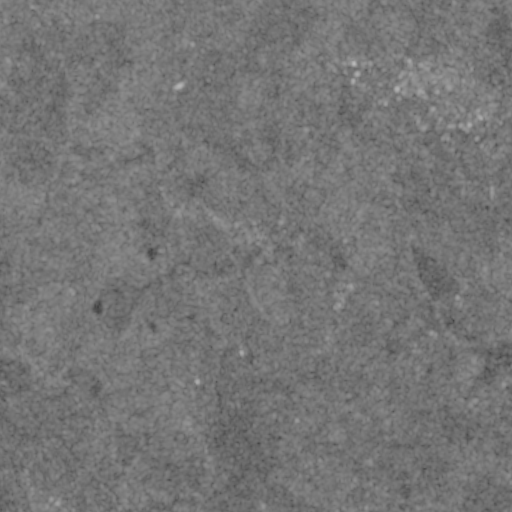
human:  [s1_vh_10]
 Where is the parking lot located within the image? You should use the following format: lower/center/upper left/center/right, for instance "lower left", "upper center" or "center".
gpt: The parking lot is located in the center of the image.
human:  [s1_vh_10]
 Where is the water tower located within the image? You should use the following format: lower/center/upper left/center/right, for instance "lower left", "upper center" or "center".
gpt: The water tower is located in the upper left of the image.
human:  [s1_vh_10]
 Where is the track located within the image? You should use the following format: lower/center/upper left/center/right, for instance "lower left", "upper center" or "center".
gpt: There is no track in the image.

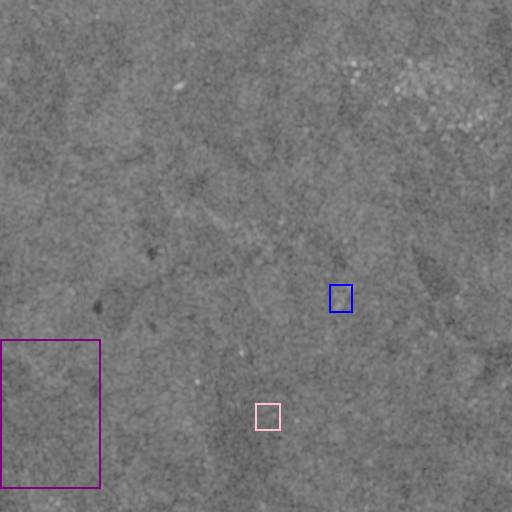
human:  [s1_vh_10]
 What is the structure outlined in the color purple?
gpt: The structure outlined in purple is a crop field.
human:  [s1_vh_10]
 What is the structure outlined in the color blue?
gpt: The structure outlined in blue is a park.
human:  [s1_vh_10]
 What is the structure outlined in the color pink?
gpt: The structure outlined in pink is a solar farm.
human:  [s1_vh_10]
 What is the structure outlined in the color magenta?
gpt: There is no magenta outline.